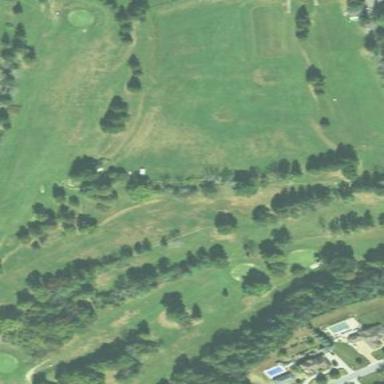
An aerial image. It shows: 9-hole golf course in the leisure land.